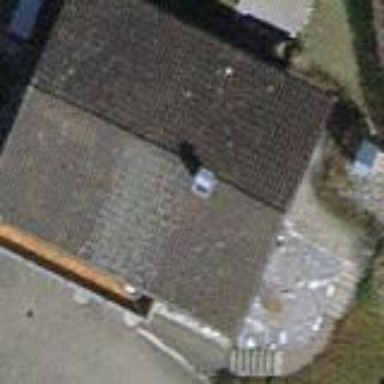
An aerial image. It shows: Detached building.